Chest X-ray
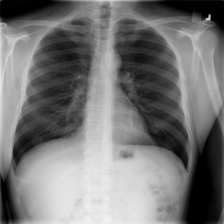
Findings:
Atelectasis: negative
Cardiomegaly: negative
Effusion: negative
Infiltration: negative
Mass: negative
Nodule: negative
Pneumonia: negative
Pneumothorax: negative
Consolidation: negative
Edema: negative
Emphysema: negative
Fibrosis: negative
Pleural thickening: negative
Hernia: negative